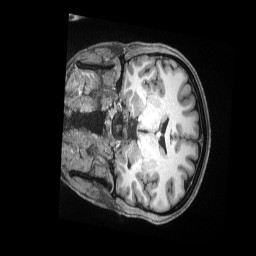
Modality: T1w
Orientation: coronal
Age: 32
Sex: female
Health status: ill
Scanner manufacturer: siemens
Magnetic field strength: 3 T
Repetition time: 2.5 s
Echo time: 0.00181 s